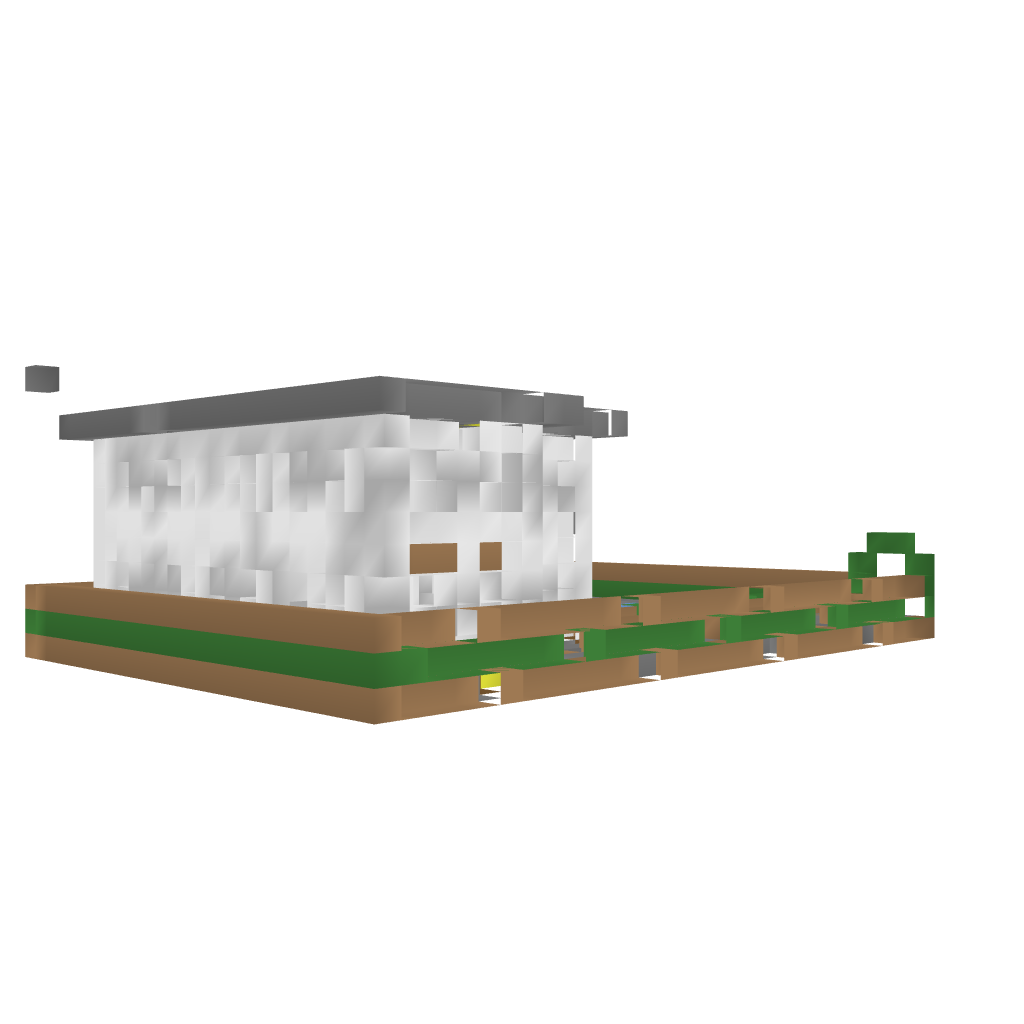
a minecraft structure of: Vip House bad low quality